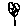
Label: flower